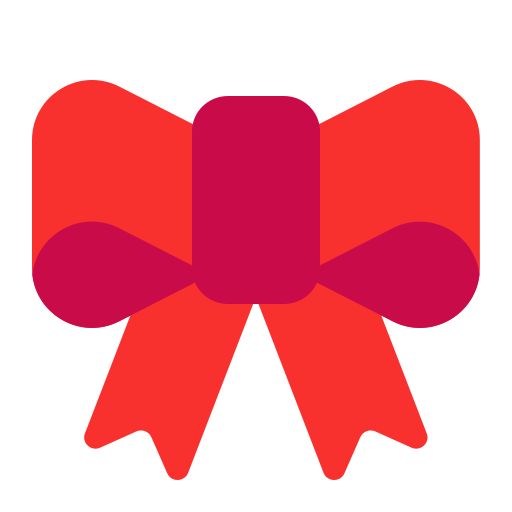
ribbon flat